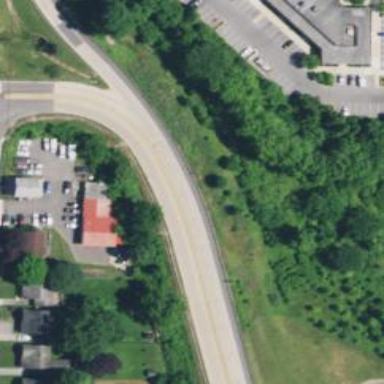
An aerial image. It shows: Trunk link highway.